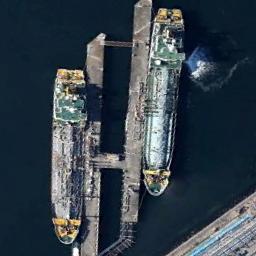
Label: ship